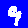
Digit: 9